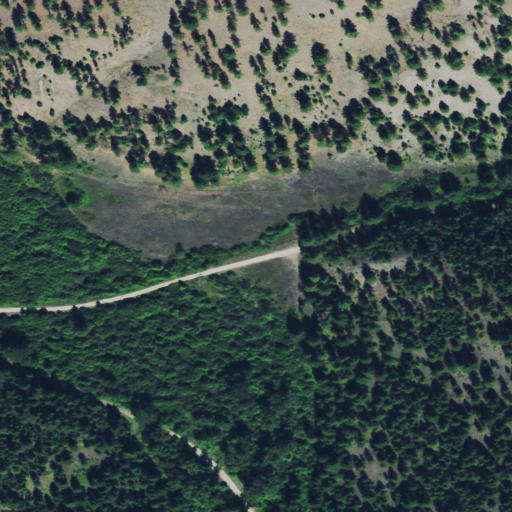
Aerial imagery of valley in Montana named Cap Wallace Gulch containing evergreen forest, woody wetlands, shrub, grassland, and herbaceous wetlands